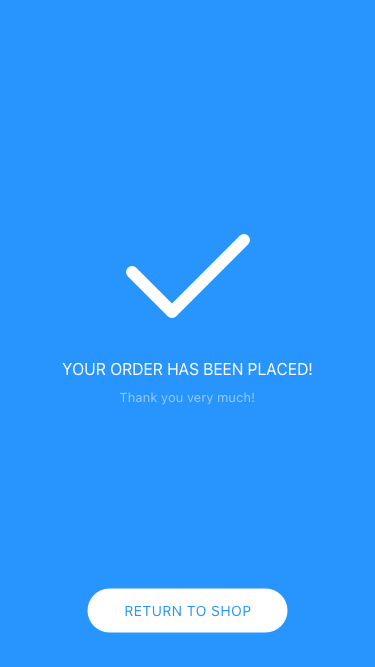
Text in this UI design:
Your order has been placed!
Thank you very much!